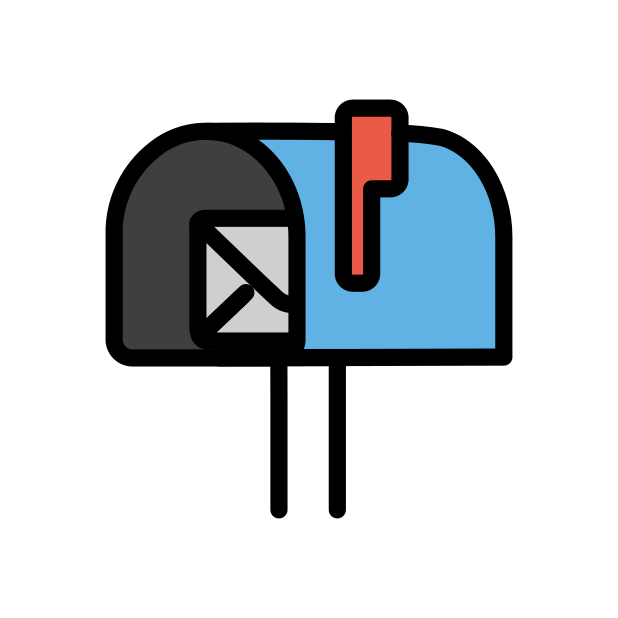
Emoji: 📬
Name: open mailbox with raised flag
Unicode: 0x1f4ec